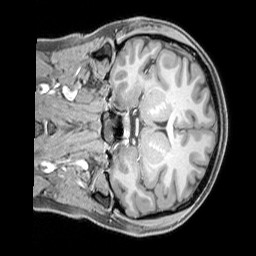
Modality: T1w
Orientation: coronal
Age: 19
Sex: female
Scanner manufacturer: siemens
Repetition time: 2.3 s
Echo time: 0.00226 s